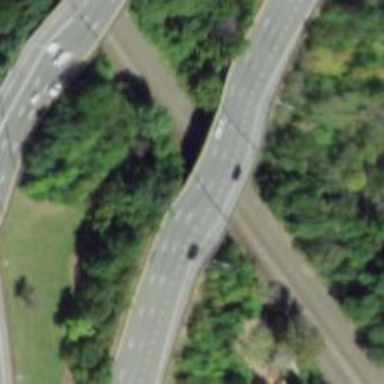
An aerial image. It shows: Urban freeway or expressway.